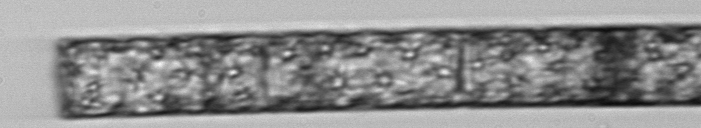
Label: Guinardia_flaccida